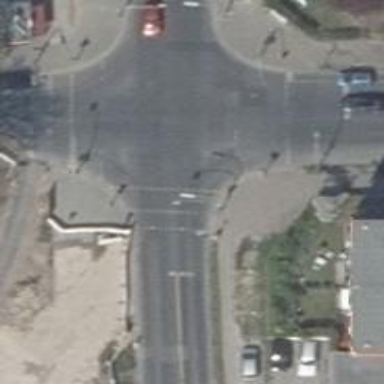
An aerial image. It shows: Road crossing with traffic signals.